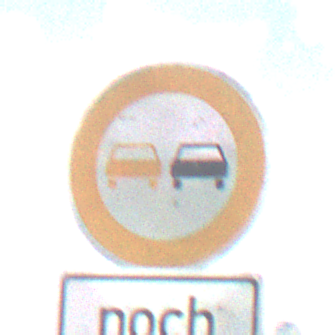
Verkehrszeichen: Ueberholverbot
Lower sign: LaengeEinerStrecke4
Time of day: Midday
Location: Outdoor (Nature)
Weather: PartlyCloudy
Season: Autumn
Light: Natural